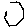
Label: hexagon